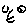
Label: bird